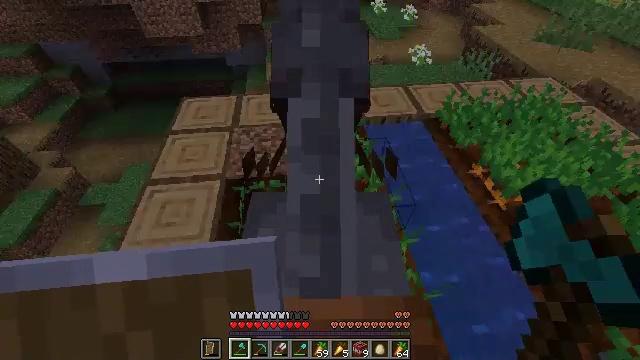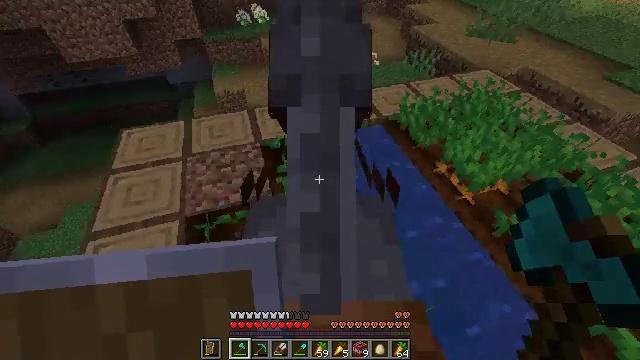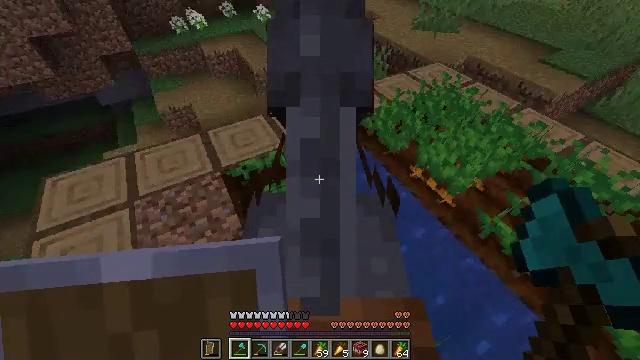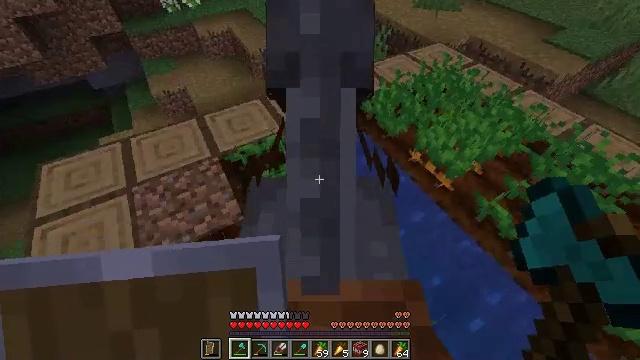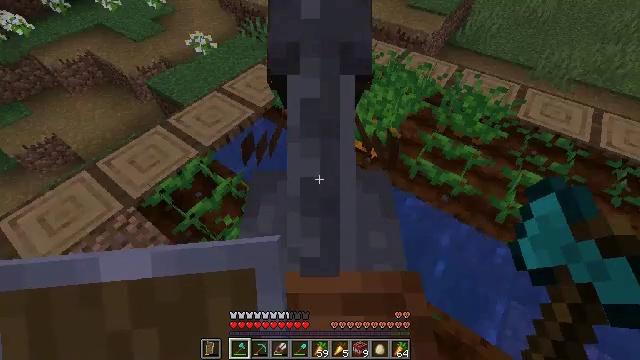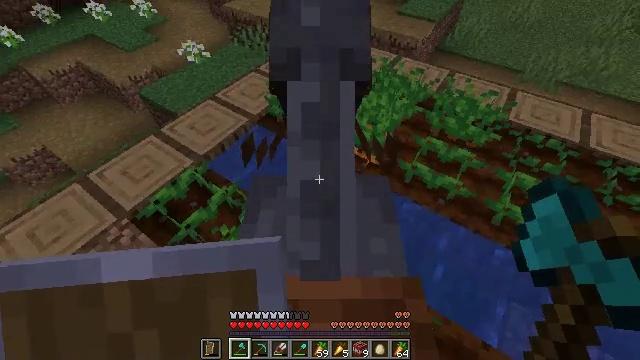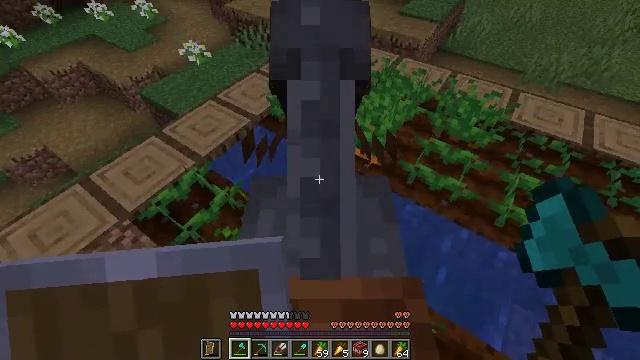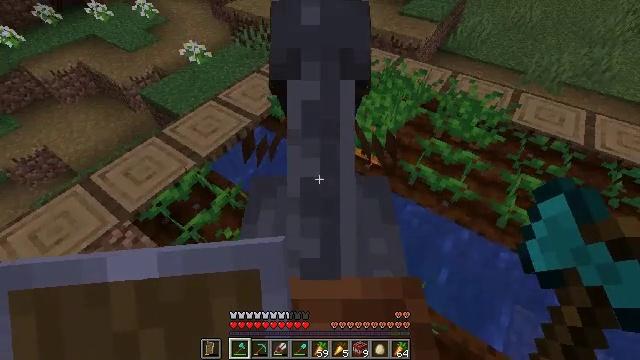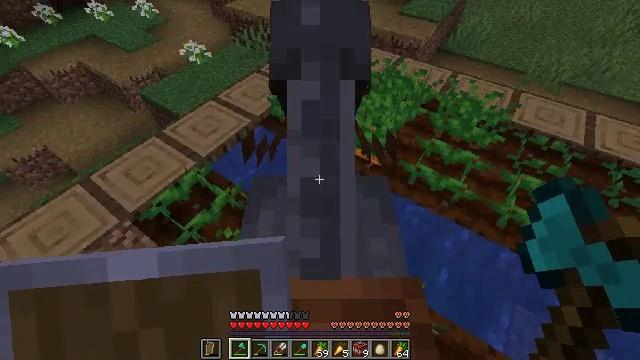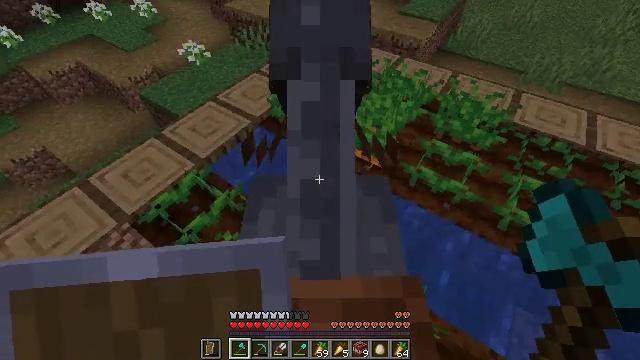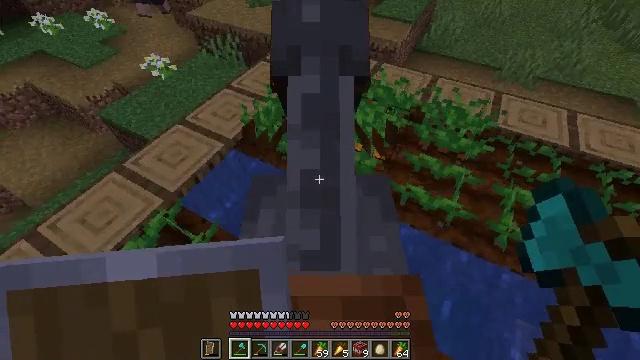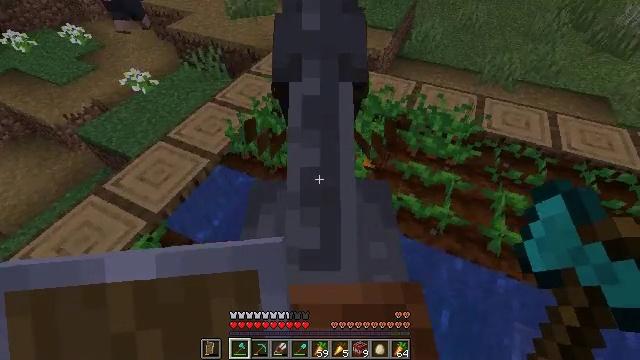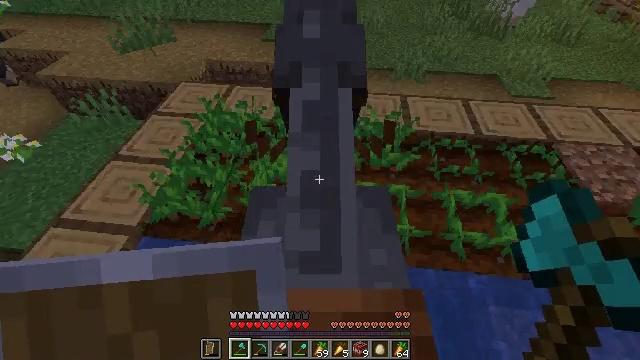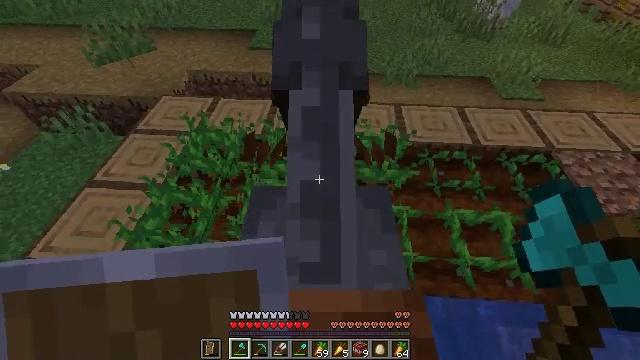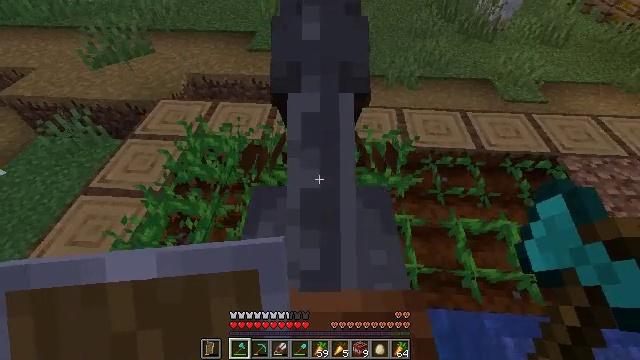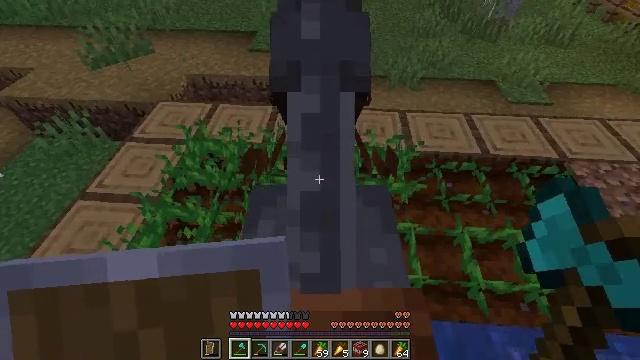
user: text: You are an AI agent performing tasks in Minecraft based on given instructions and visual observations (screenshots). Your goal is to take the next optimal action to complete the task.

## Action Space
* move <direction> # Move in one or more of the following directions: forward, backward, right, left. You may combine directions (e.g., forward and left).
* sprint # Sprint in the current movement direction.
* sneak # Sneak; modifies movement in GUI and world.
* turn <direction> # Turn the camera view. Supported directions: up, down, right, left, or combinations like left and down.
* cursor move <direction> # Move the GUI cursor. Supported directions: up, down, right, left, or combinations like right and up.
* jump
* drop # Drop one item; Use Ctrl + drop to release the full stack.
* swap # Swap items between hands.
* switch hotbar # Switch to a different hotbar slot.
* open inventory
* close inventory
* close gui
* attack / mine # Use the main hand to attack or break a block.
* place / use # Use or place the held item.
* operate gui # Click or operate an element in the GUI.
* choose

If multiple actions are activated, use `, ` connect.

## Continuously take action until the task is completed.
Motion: motion action
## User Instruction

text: Gather carrots from the field.
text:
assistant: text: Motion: turn right
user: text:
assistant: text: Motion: turn right
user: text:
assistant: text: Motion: turn right and down
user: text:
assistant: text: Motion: turn right and down
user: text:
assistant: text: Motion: turn up
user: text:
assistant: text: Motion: no_op
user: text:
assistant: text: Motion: no_op
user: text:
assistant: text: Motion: move forward
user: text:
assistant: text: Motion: move forward
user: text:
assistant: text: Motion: move forward, turn right
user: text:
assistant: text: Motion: move forward, turn right and up
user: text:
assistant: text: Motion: turn right and up
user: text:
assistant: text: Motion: no_op
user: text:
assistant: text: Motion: no_op
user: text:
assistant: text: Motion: no_op
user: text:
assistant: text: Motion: attack / mine
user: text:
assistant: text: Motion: turn down, attack / mine
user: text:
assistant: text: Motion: turn down
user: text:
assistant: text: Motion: turn down
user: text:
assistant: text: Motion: turn right and down
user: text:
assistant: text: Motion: turn down
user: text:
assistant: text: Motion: no_op